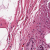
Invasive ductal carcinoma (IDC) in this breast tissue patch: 0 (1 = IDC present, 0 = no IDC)